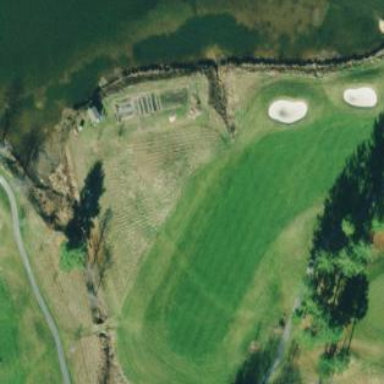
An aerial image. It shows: Golf fairway in the image.